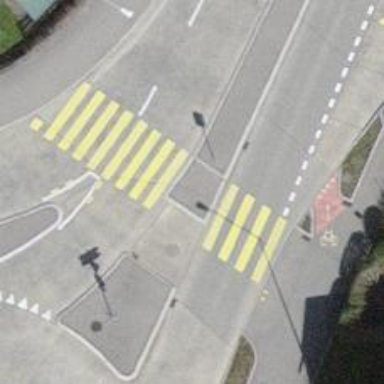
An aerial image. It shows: Footway with zebra crossing.